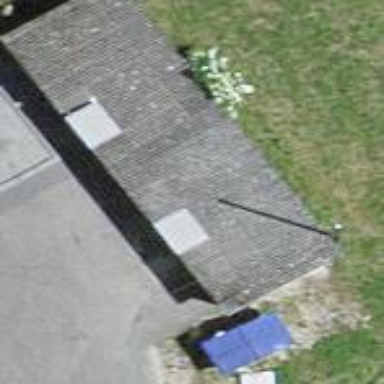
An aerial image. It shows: View of roof of building.